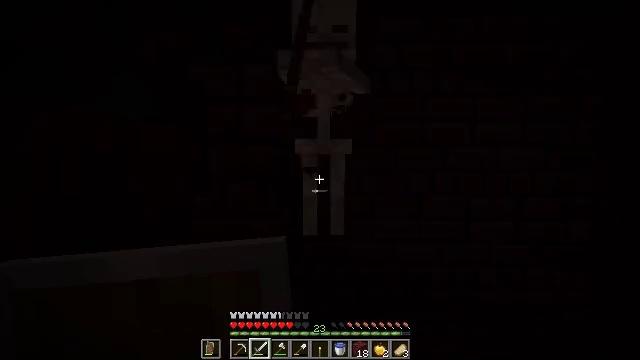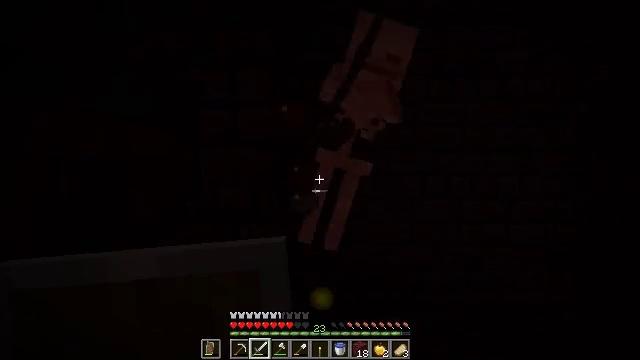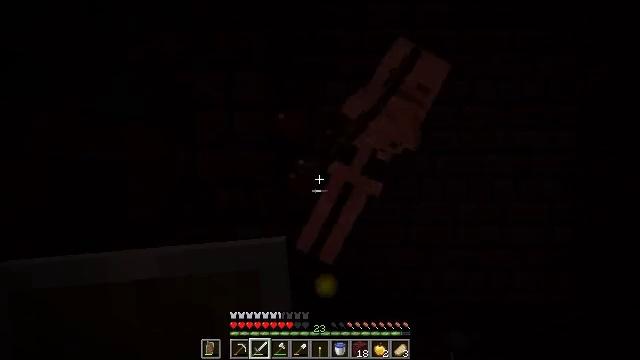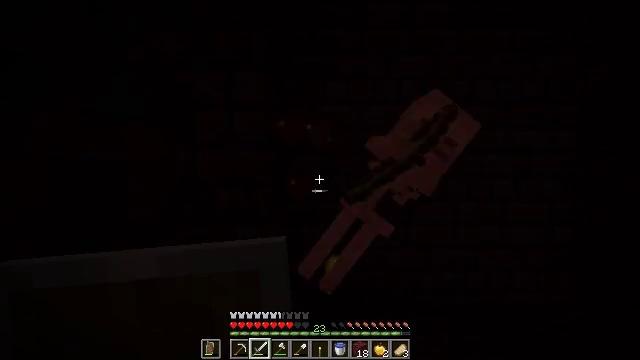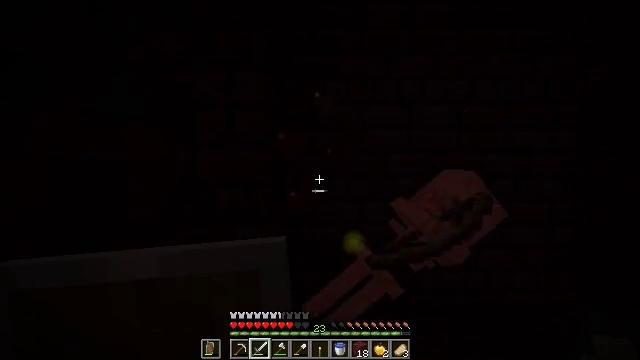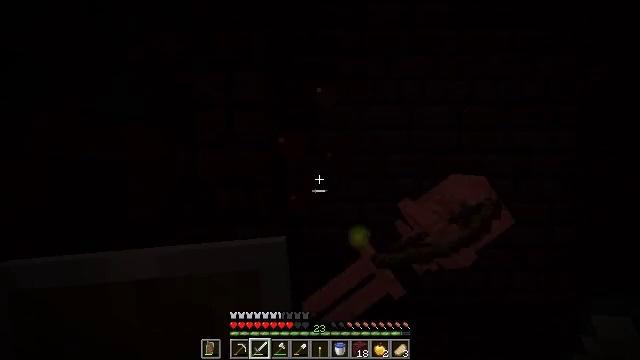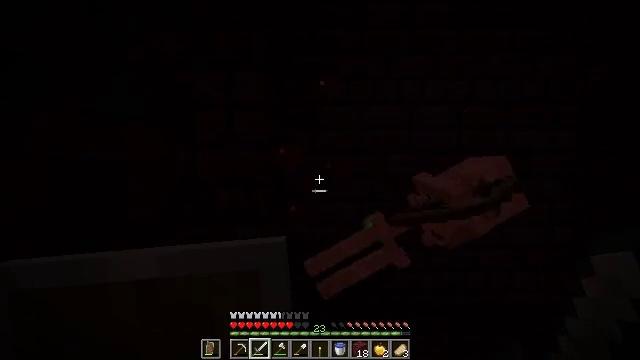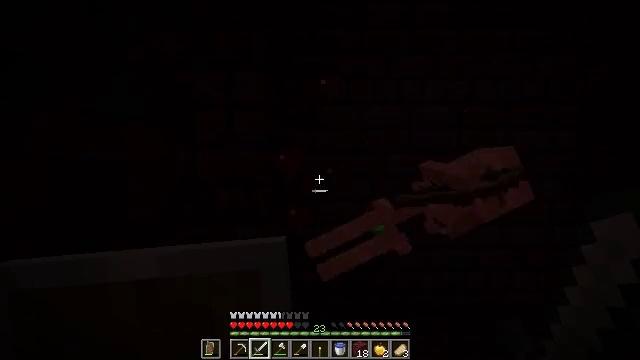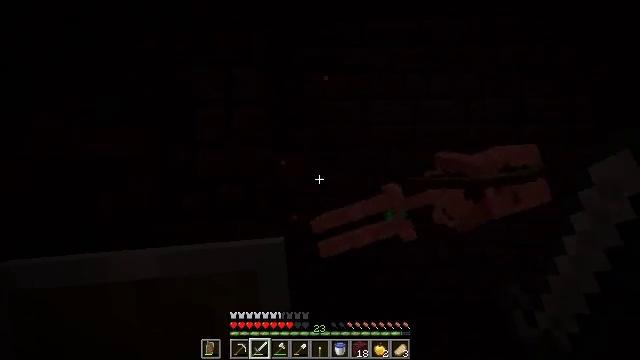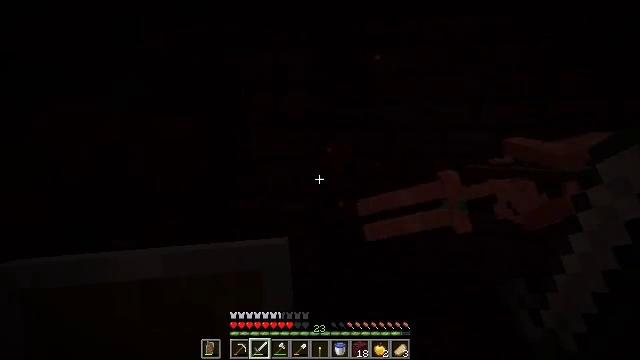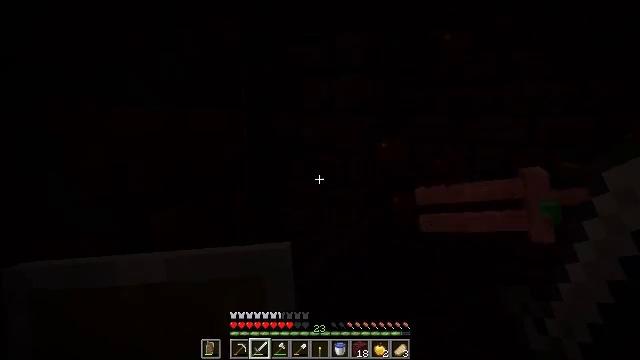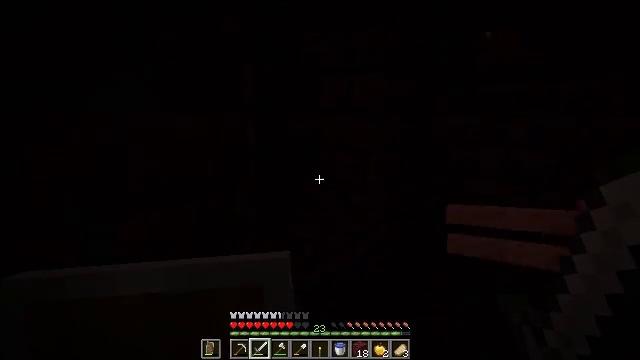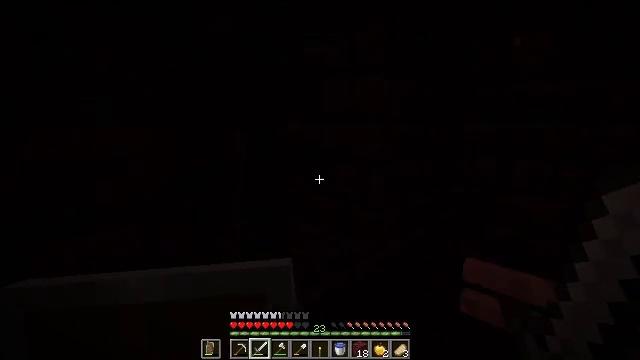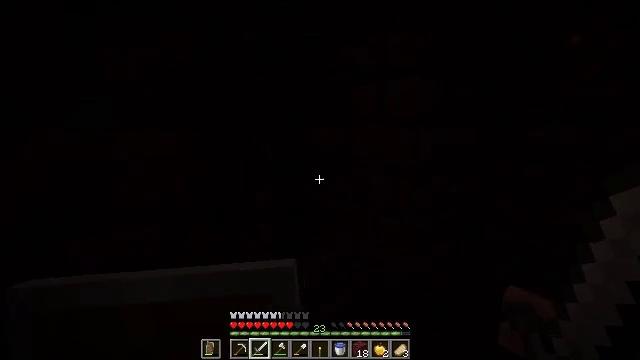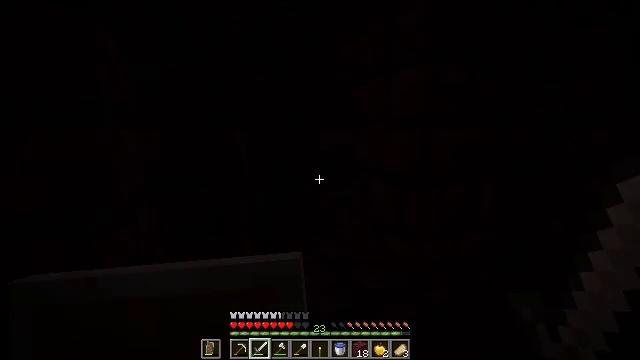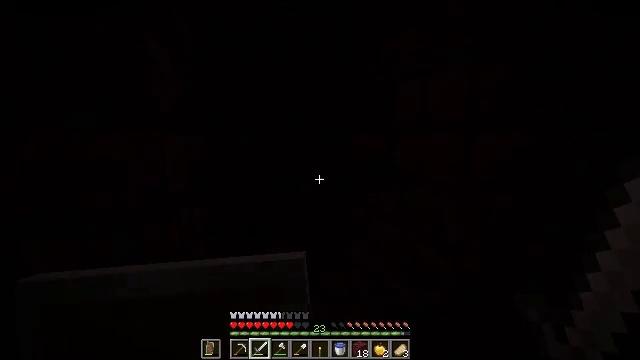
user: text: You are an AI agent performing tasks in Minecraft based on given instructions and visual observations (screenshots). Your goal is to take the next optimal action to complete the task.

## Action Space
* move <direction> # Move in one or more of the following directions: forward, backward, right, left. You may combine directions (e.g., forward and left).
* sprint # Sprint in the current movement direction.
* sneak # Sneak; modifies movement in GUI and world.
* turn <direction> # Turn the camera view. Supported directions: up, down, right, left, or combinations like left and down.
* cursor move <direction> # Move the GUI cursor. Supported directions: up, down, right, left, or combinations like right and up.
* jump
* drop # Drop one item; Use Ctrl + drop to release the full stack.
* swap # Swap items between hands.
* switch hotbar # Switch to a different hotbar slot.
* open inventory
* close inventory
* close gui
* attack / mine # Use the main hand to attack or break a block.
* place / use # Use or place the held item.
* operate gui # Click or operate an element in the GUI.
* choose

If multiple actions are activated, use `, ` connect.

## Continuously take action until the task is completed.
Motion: motion action
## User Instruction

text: Mine nether bricks.
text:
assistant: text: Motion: turn right
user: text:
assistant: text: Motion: no_op
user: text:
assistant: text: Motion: no_op
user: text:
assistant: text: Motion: no_op
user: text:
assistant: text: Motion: no_op
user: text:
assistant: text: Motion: no_op
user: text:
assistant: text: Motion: no_op
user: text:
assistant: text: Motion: move right, turn left and down
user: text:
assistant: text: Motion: move right, turn left and down
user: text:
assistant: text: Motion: move forward and move right, turn left and down
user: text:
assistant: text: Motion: move forward and move right, turn left
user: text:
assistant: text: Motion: move forward and move right, turn left
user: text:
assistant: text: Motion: move forward and move right, turn left and up
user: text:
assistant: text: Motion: move forward and move right, turn left and up
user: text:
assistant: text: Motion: move forward and move right, turn left and up
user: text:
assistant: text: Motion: move right, turn left
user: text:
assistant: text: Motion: move right, turn left
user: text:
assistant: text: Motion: turn left
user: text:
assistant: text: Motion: turn left
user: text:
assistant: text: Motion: turn left
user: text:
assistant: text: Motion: turn left
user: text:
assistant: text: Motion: turn left and down
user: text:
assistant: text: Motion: turn left and down
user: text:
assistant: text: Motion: turn left and up
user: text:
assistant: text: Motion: no_op
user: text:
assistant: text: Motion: no_op
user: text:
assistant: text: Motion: no_op
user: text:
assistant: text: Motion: no_op
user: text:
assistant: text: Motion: no_op
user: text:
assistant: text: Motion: turn left